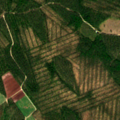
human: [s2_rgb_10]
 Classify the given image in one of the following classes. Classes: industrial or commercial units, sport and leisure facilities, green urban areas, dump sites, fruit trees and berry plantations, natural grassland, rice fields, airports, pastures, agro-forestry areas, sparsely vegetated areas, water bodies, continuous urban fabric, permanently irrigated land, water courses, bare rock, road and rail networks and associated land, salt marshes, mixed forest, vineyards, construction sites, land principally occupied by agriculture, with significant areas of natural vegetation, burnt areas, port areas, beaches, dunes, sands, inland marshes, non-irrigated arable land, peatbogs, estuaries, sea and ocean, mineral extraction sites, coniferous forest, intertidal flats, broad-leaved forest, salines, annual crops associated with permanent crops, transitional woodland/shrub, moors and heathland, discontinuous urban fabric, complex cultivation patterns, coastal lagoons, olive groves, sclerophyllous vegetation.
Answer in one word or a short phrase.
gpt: non-irrigated arable land, coniferous forest, mixed forest